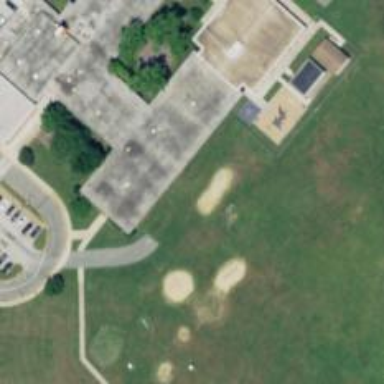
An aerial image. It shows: School.